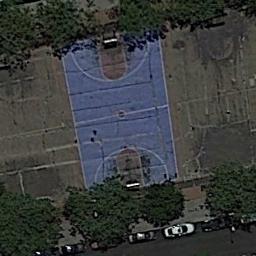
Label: basketball_court